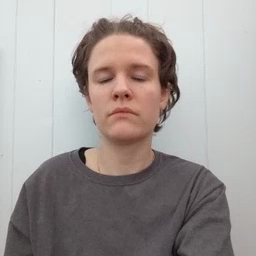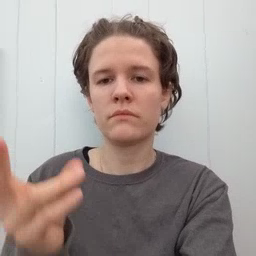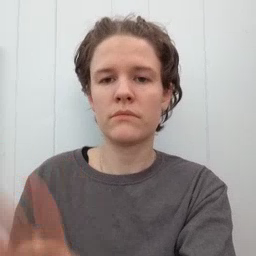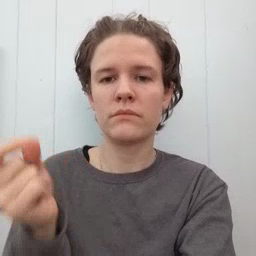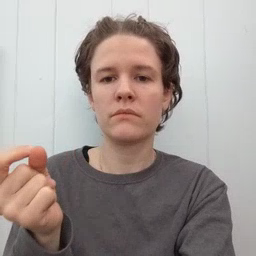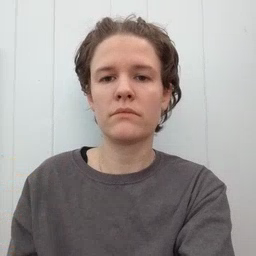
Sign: dog